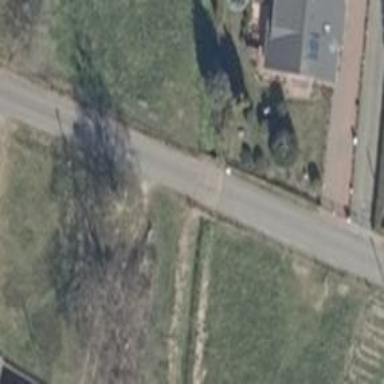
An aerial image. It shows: Residential road with bridge.